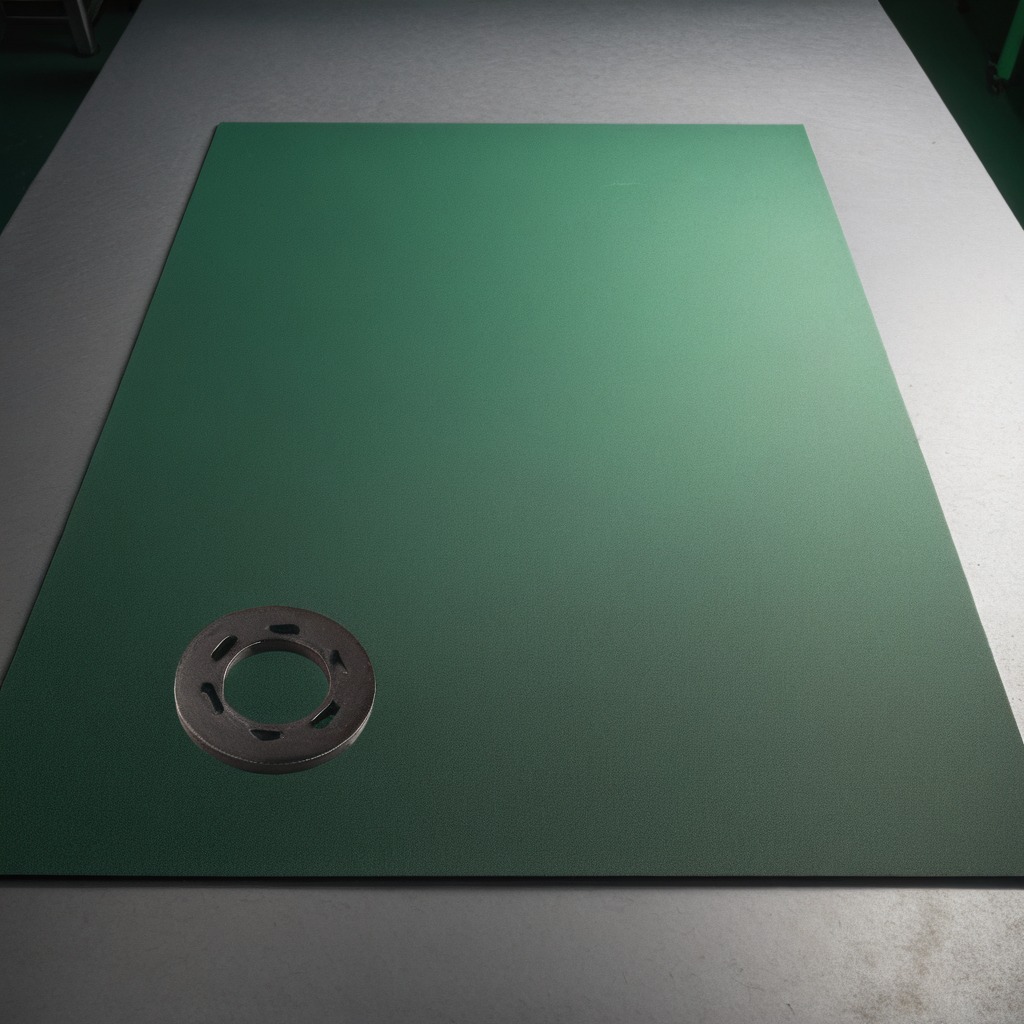
A flat metal washer lies on a clean granite tabletop covered with a green rubber mat inside a workshop under bright overhead lighting crisp shadows high clarity worn but beneath the mat.